Field crop: tomato
Growth stage: 1
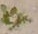
Species: portulaca